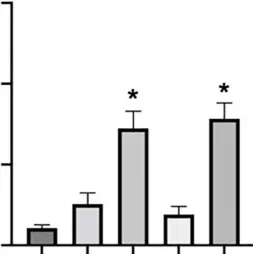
MRNA expression of steroidogenic enzymes STAR, CYP17A1, CYP11B1, and CYP11B2 in the bilateral adrenal adenomas of the patient and other adrenal adenomas.
CYP11B1, and ,CYP17A1 were highly expressed in right adenoma, and ,CPAs.
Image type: pathology (immunostaining)